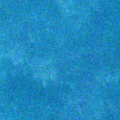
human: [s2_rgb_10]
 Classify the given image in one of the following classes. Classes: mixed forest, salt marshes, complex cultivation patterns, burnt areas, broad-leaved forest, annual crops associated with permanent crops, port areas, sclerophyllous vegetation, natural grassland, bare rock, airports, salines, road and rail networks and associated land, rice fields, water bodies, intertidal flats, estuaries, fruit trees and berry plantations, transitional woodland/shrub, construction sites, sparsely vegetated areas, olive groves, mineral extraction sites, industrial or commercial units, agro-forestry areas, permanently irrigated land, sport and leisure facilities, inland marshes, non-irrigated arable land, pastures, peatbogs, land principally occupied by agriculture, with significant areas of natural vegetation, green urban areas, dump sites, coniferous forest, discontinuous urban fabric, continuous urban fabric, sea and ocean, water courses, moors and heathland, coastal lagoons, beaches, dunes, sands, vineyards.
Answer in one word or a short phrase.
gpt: sea and ocean